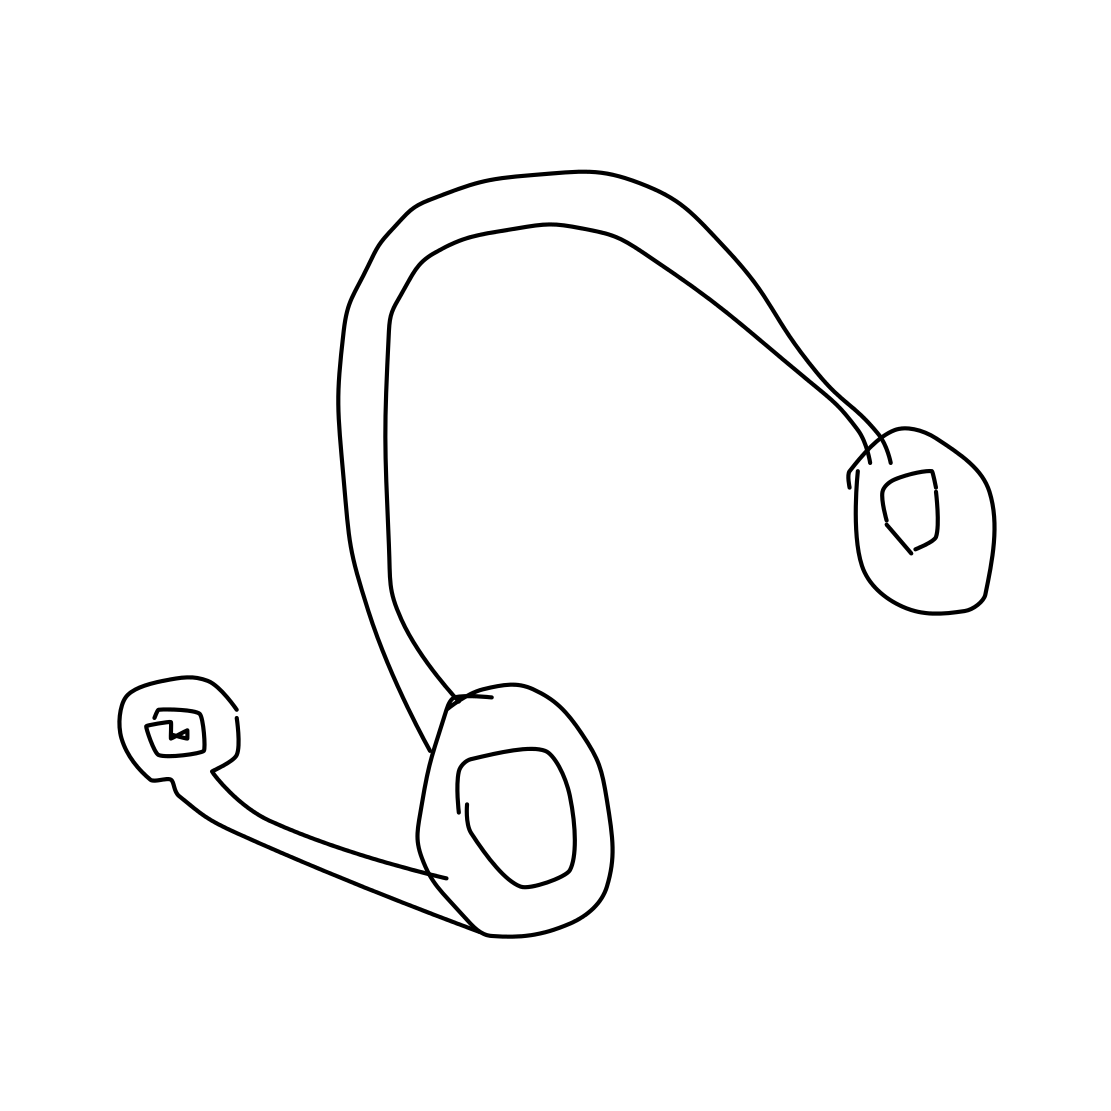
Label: head-phones